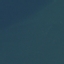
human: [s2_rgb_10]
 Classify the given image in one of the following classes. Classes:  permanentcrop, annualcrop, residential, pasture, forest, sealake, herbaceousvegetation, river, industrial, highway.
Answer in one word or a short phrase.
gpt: SeaLake